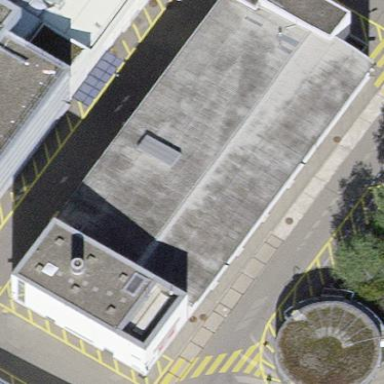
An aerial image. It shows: Commercial building.